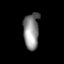
Tissue: lung
Cell type: Endothelial cells
Senescence score: 0.6535
Nuclear area (px): 553
Mean DAPI intensity: 138.458